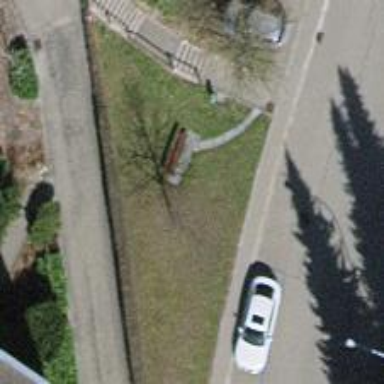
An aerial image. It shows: Bench.